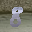
Label: 8